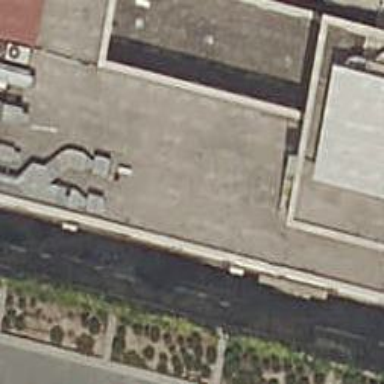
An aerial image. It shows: Part of building.